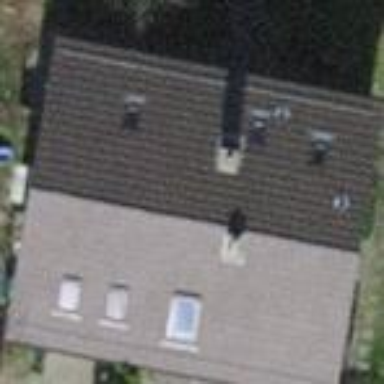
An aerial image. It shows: Detached building with gabled tile roof.